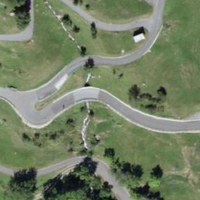
EUNIS habitat code: 24
Species observed at this site:
Campanula patula
Verbascum thapsus